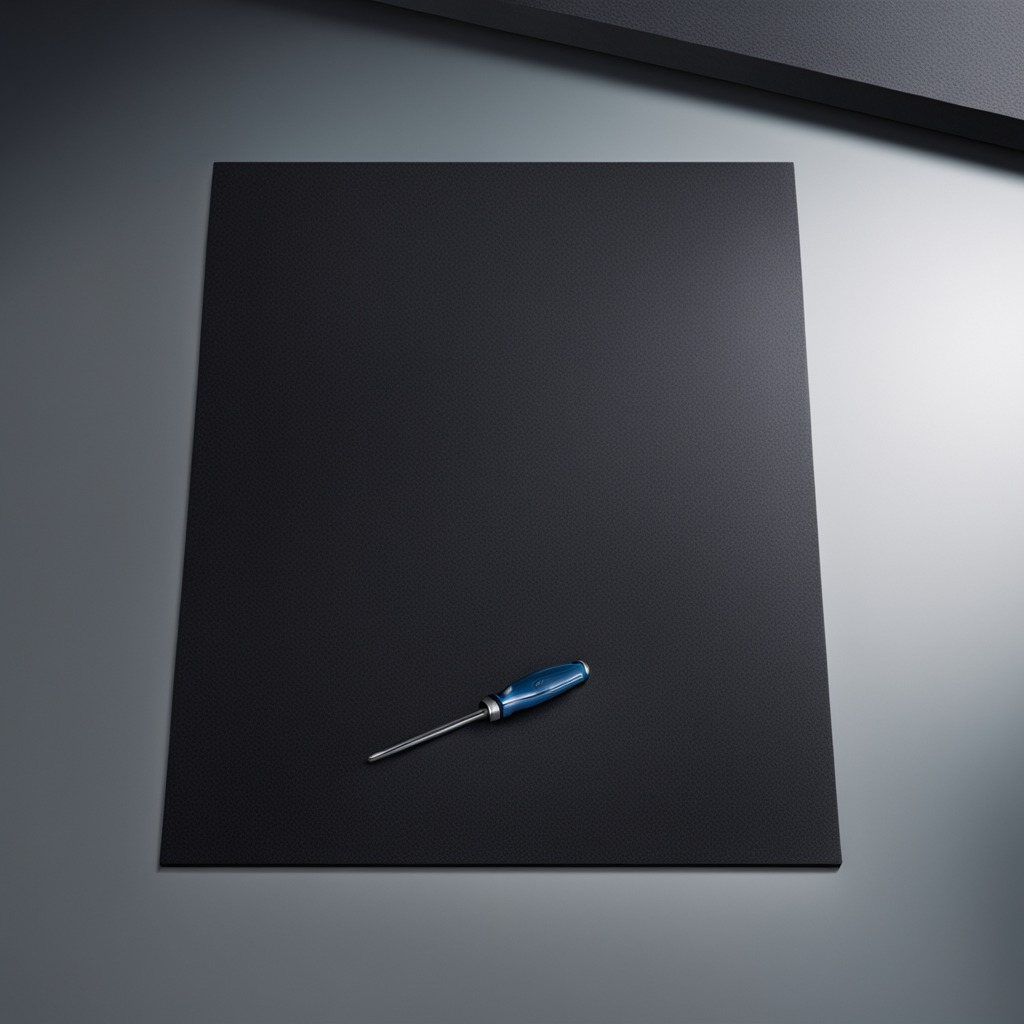
A screwdriver lies on a clean granite tabletop covered with a black rubber mat inside a workshop under bright overhead lighting crisp shadows high clarity worn but beneath the mat